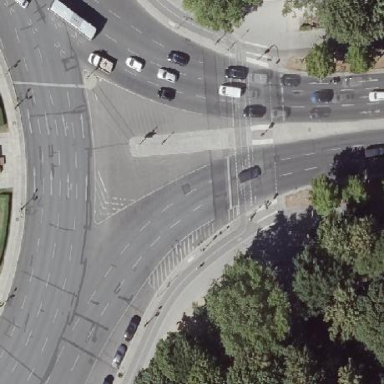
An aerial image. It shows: Traffic island along the road.